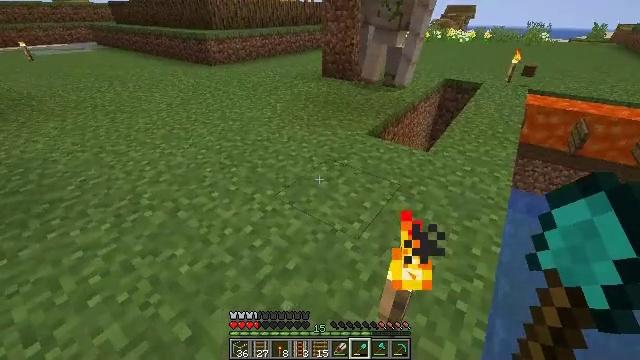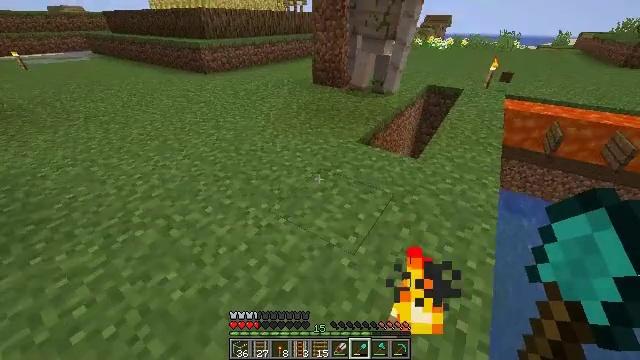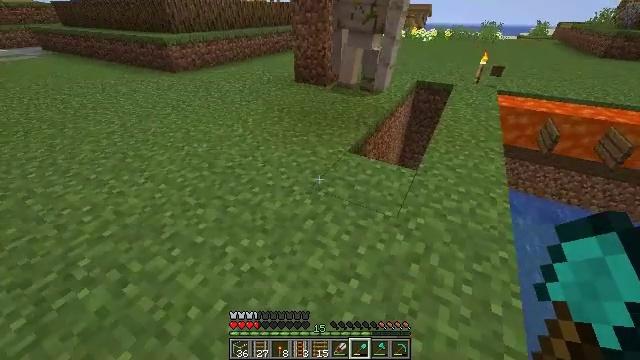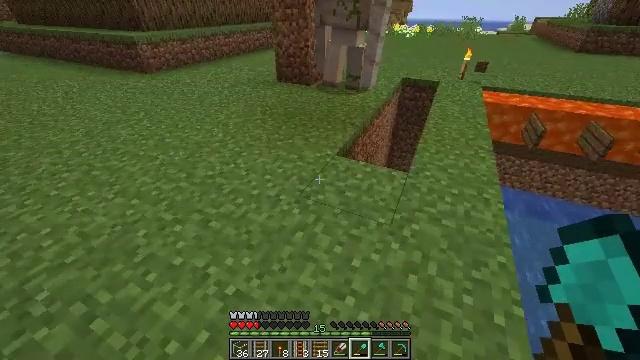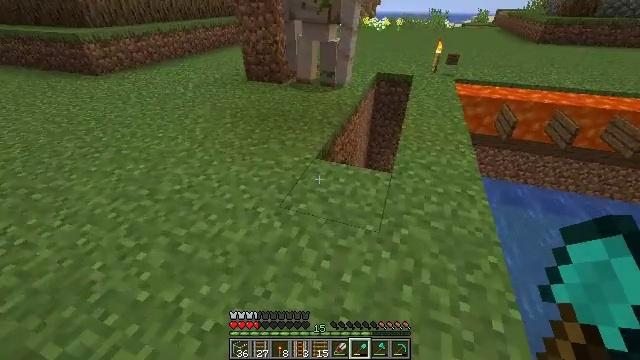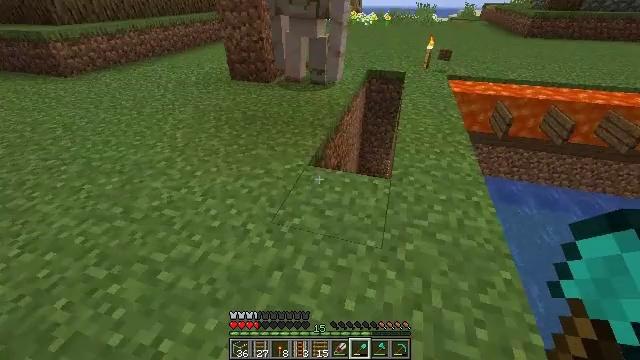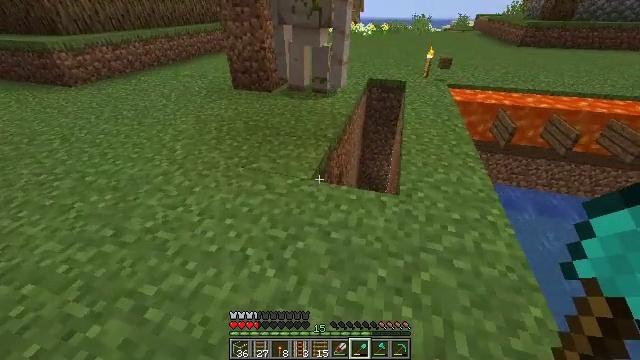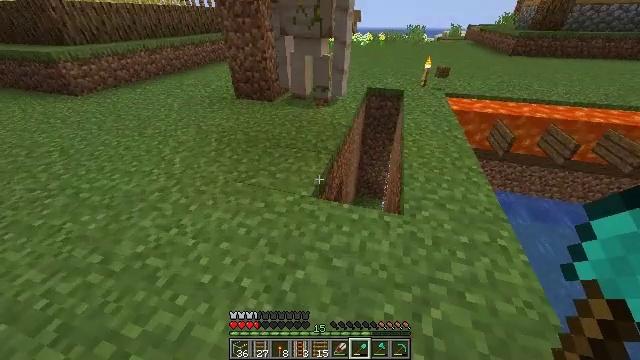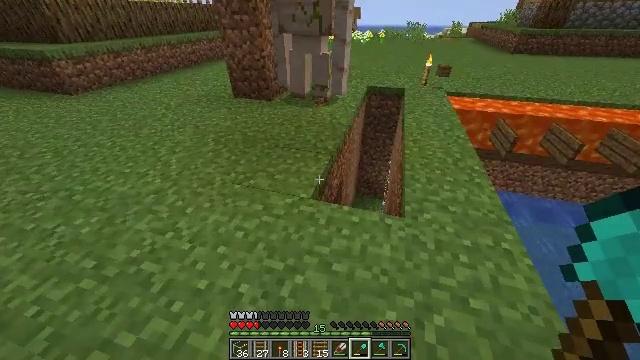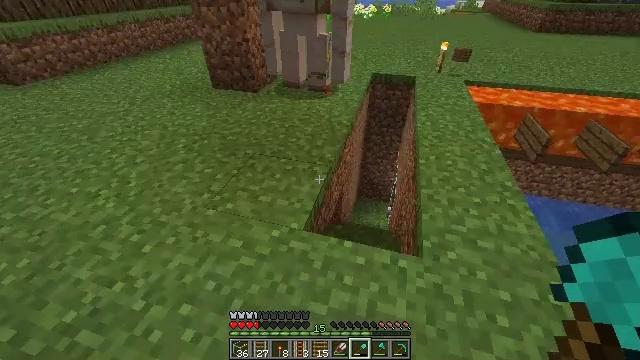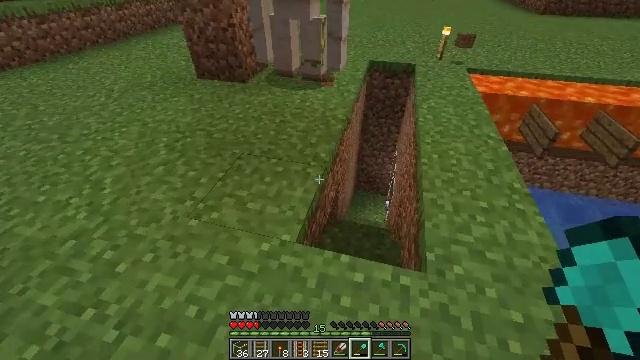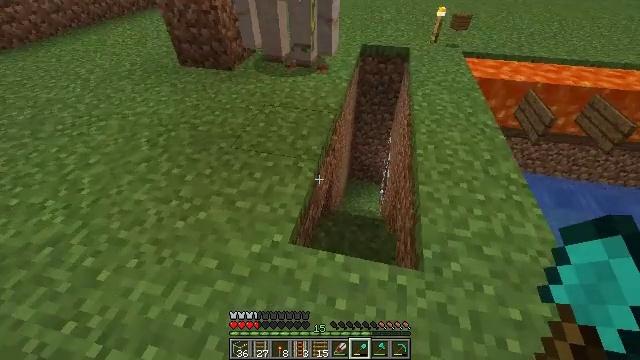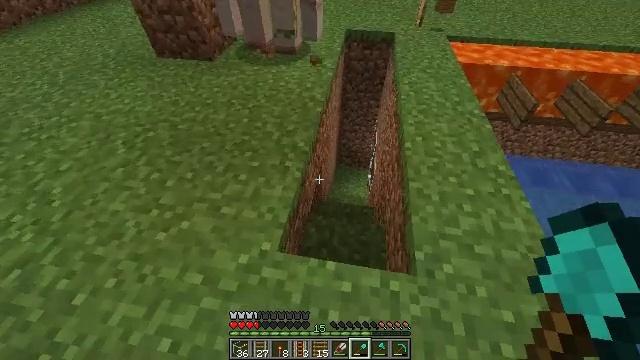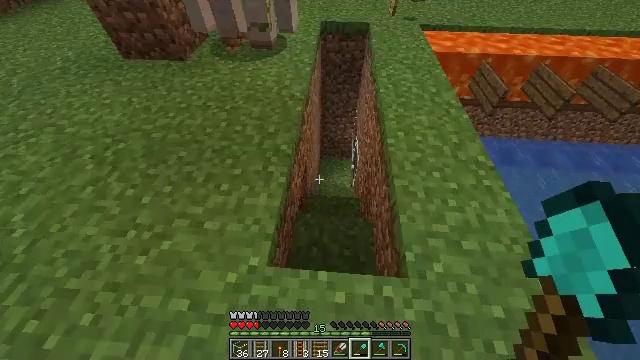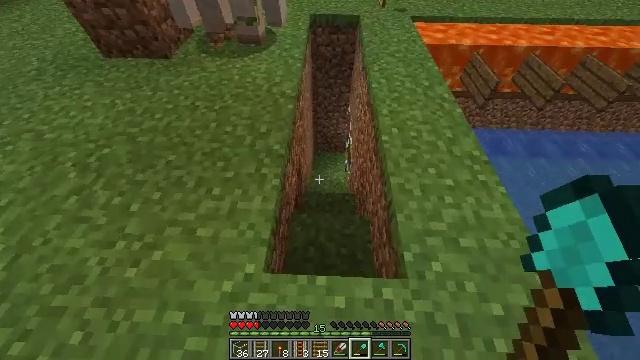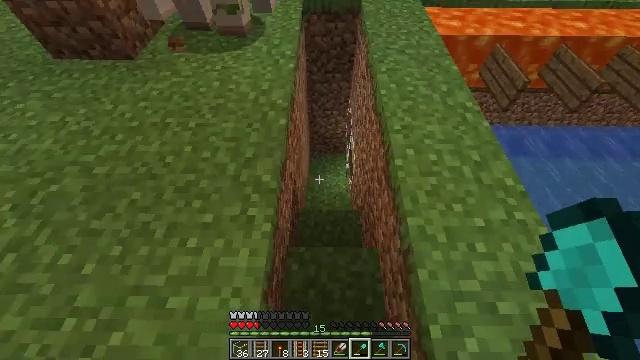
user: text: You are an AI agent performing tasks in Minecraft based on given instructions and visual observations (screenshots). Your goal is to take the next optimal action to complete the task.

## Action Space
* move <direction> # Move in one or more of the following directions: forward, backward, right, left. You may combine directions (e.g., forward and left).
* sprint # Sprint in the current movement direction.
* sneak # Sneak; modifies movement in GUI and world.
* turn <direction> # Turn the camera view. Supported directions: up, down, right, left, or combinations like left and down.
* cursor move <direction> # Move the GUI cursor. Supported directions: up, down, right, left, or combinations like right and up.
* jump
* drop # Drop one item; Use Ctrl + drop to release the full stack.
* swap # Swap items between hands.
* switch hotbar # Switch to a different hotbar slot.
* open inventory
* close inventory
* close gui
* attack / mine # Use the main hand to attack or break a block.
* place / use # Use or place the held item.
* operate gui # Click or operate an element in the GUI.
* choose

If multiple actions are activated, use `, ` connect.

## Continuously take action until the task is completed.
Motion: motion action
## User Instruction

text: Remove the white bed from its place.
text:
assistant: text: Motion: move forward, turn right
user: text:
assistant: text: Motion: move forward, turn right
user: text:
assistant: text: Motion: move forward, turn right
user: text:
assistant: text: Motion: move forward, turn right
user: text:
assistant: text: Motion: move forward, turn right
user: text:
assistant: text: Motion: move forward
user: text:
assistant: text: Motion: move forward
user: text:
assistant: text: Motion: move forward
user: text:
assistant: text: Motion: move forward, turn down
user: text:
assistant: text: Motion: move forward, turn right and down
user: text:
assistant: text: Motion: move forward, turn right and down
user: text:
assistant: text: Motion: move forward, turn right and down
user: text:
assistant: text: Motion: move forward, turn right and down
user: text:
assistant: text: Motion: move forward, turn right and down
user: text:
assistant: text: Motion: move forward, turn right and down
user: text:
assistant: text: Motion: move forward, turn down
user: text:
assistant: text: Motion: move forward, turn down
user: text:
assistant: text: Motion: move forward, turn down
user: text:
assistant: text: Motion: move forward
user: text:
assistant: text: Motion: move forward, turn left
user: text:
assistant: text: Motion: move forward
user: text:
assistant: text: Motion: move forward
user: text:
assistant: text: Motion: move forward
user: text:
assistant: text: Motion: move forward
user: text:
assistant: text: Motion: move forward
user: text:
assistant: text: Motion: move forward
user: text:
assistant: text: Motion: move forward
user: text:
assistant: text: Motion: move forward
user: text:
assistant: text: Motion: move forward, turn left
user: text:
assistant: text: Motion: move forward